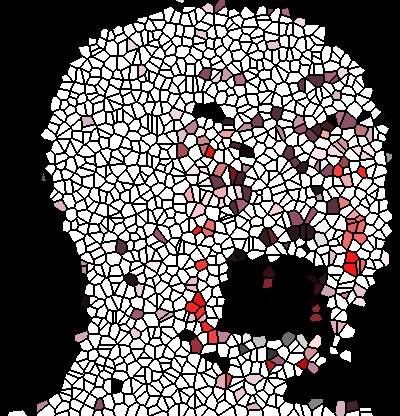
Label: 5_Rage